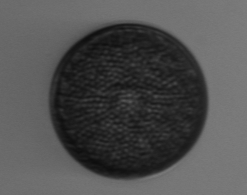
Label: Coscinodiscus